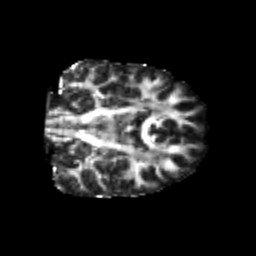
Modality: FA
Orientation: coronal
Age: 22
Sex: male
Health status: healthy
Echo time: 0.074 s